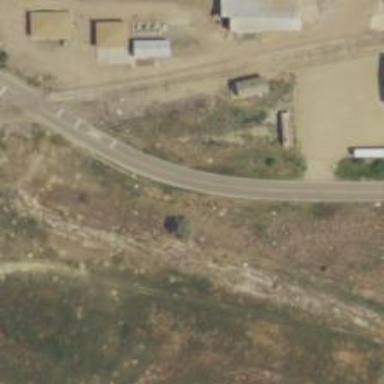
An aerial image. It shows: Abandoned railway.